Question: I'm building a site in Orchard that will have around 130 pages. We've setup a Navigation menu called "Main Menu" with all of our pages setup in a hierarchy (the example I'm showing is from my sandbox site and not our actual development site).

In my "AsideFirst" zone on our default widget layer, I have added a menu widget that references the above "Main Menu." The start level is set to 0, and the levels to display is set to 0. On the front end, using the shape tracer, I have created an alternate called "Parts.MenuWidget-AsideFirst.cshtml."
The menu renders just fine, however, I'm not sure where to start on modifying the core "Navigation" driver to allow me to display only the pages relative to the page that I'm on. For instance, if I'm on the page "Testing II" I'd like navigation that renders the following HTML:
'''
<ul>
<li><a href="/testing-i/">Testing I</a></li>
<li>
<a href="/testing-ii/" class="active">Testing II</a>
<ul>
<li><a href="/bark-bark/"></a></li>
</ul>
</li>
<li><a href="/testing-iii/">Testing III</a>
</ul>
'''
The alternate that I'm using has the following code. This works if I'm within any of the top level sections, but not the deeper levels. The following code is not the Orchard way to do things, so I'd like to know how I should achieve this properly through drivers and handlers - especially since this isn't accomplishing what I need it to anyway.
'''
@{
var navTag = Tag(Model, "nav");
navTag.AddCssClass("nav-sidebar");
@navTag.StartElement;
var ulTag = Tag(Model, "ul");
@ulTag.StartElement
// Model is Model.Menu from the layout (Layout.Menu)
var items = getSectionItems((IList<dynamic>)Enumerable.Cast<dynamic>(Model.Menu.Items));
// Add First and Last Classes
if (items.Any())
{
items[0].Classes.Add("first");
items[items.Count - 1].Classes.Add("last");
}
// List Items
foreach (var listModel in items)
{
// Current URL
string requestUrl = getRequestUrl();
string modelUrl = getModelUrl(listModel);
bool showMenu = false;
if (isActivePage(requestUrl, modelUrl))
{
listModel.Classes.Add("active");
showMenu = true;
}
if (showMenu)
{
// Sub Items
var listItems = Enumerable.Cast<dynamic>((System.Collections.IEnumerable)listModel);
if (listItems.Any())
{
listModel.Classes.Add("dropdown");
}
// List Tag
var liTag = Tag(listModel, "li");
@liTag.StartElement;
listModel.Metadata.Alternates.Clear();
listModel.Metadata.Type = "MenuItemLink";
// Top Level Nav Items
string className = System.Text.RegularExpressions.Regex.Replace(listModel.Href, "[^A-Za-z0-9-]", "");
className = className.Length > 0 ? className : "home";
<a href="@listModel.Href" class="@className">@listModel.Text</a>
if (listItems.Any())
{
<ul>
@DisplayChildren(listModel)
</ul>
}
@liTag.EndElement;
}
}
@ulTag.EndElement;
@navTag.EndElement;
}
@functions{
private IList<dynamic> getSectionItems(IList<dynamic> sectionItems)
{
return sectionItems;
}
private string getRequestUrl()
{
return Request.Path.Replace(Request.ApplicationPath, string.Empty).TrimEnd('/').ToUpperInvariant();
}
private string getModelUrl(dynamic listModel)
{
return listModel.Href.Replace(Request.ApplicationPath, string.Empty).TrimEnd('/').ToUpperInvariant();
}
private bool isActivePage(string requestUrl, string modelUrl)
{
if (requestUrl == modelUrl || (!string.IsNullOrEmpty(modelUrl) && requestUrl.StartsWith(modelUrl + "/")))
{
return true;
}
return false;
}
}
'''
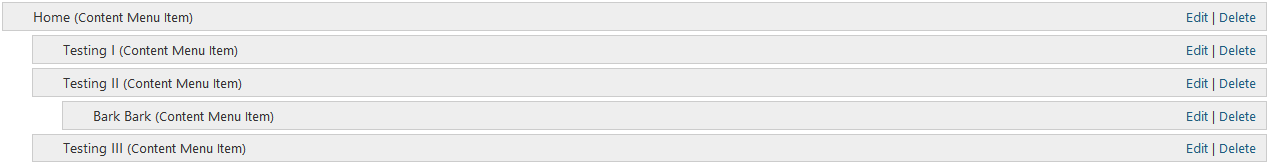
Answer: # Updated
I've solved this using the following code. I was close, but I wish I still had a better solution. It solves this for up to 4 levels deep.
'''
@{
var navTag = Tag(Model, "nav");
navTag.AddCssClass("nav-sidebar");
@navTag.StartElement;
var ulTag = Tag(Model, "ul");
@ulTag.StartElement
// Model is Model.Menu from the layout (Layout.Menu)
string requestUrl = getRequestUrl();
var menus = (IList<dynamic>)Enumerable.Cast<dynamic>(Model.Menu.Items);
var items = getSectionItems(requestUrl, menus);
// List Items
foreach (var listModel in items)
{
// Sub Items
var listItems = Enumerable.Cast<dynamic>((System.Collections.IEnumerable)listModel);
if (listItems.Any())
{
listModel.Classes.Add("nav-section");
}
// List Tag
var liTag = Tag(listModel, "li");
@liTag.StartElement;
listModel.Metadata.Alternates.Clear();
listModel.Metadata.Type = "MenuItemLink";
// Top Level Nav Items
string className = System.Text.RegularExpressions.Regex.Replace(listModel.Href, "[^A-Za-z0-9-]", "");
className = className.Length > 0 ? className : "home";
<a href="@listModel.Href" class="@className">@listModel.Text</a>
if (listItems.Any())
{
<ul>
@DisplayChildren(listModel)
</ul>
}
@liTag.EndElement;
}
@ulTag.EndElement;
@navTag.EndElement;
}
@functions{
private IList<dynamic> getSectionItems(string requestUrl, IList<dynamic> sectionItems1)
{
foreach (var sectionItem1 in sectionItems1)
{
if (getModelUrl(sectionItem1) == requestUrl)
return sectionItem1;
foreach (var sectionItem2 in sectionItem1)
{
if (getModelUrl(sectionItem2) == requestUrl)
return sectionItem2;
foreach (var sectionItem3 in sectionItem2)
{
if (getModelUrl(sectionItem3) == requestUrl)
return sectionItem3;
foreach (var sectionItem4 in sectionItem3)
{
if (getModelUrl(sectionItem4) == requestUrl)
return sectionItem4;
}
}
}
}
return sectionItems1;
}
private string getRequestUrl()
{
return Request.Path.Replace(Request.ApplicationPath, string.Empty).TrimEnd('/').ToUpperInvariant();
}
private string getModelUrl(dynamic listModel)
{
return listModel.Href.Replace(Request.ApplicationPath, string.Empty).TrimEnd('/').ToUpperInvariant();
}
private bool isActivePage(string requestUrl, string modelUrl)
{
if (requestUrl == modelUrl || (!string.IsNullOrEmpty(modelUrl) && requestUrl.StartsWith(modelUrl + "/")))
{
return true;
}
return false;
}
}
'''